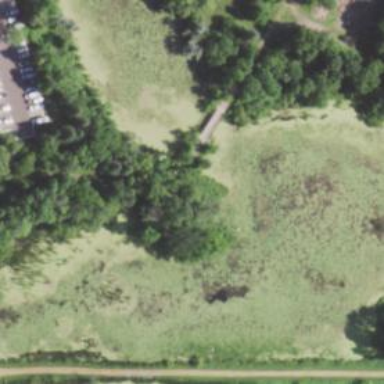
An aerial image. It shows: Path on bridge designed for nordic skiing.